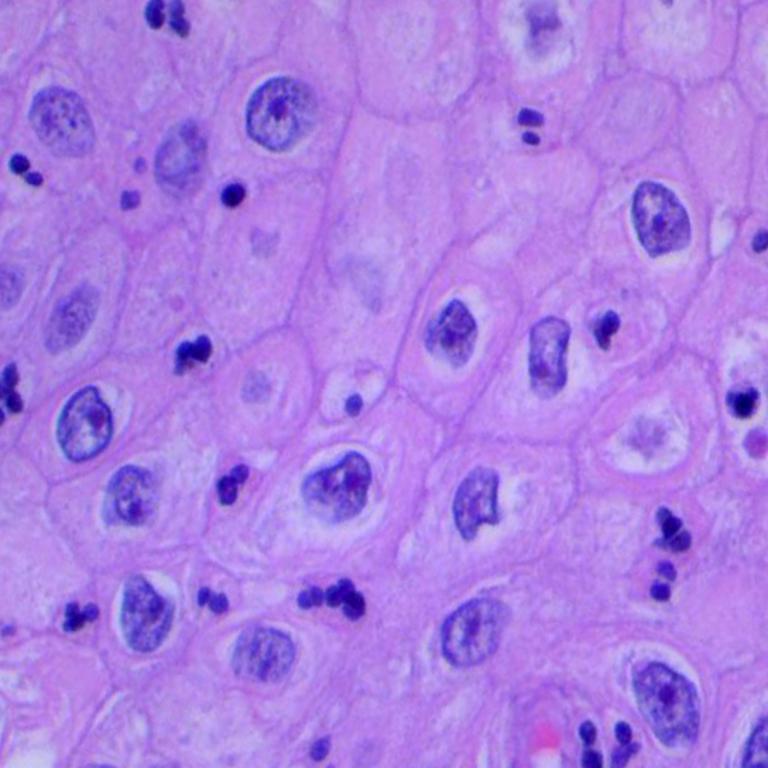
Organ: lung
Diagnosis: squamous carcinomas